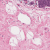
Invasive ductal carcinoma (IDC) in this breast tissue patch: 0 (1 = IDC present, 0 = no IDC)